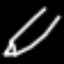
Label: pencil